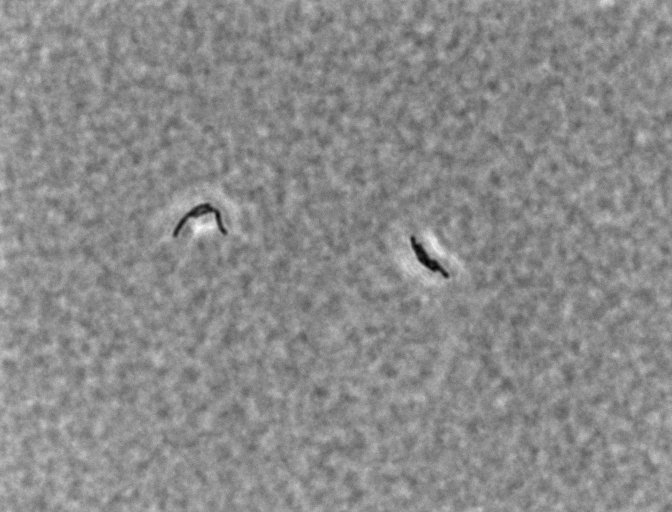
Bacillus coagulans